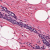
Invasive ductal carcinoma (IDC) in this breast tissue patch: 0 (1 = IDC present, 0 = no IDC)